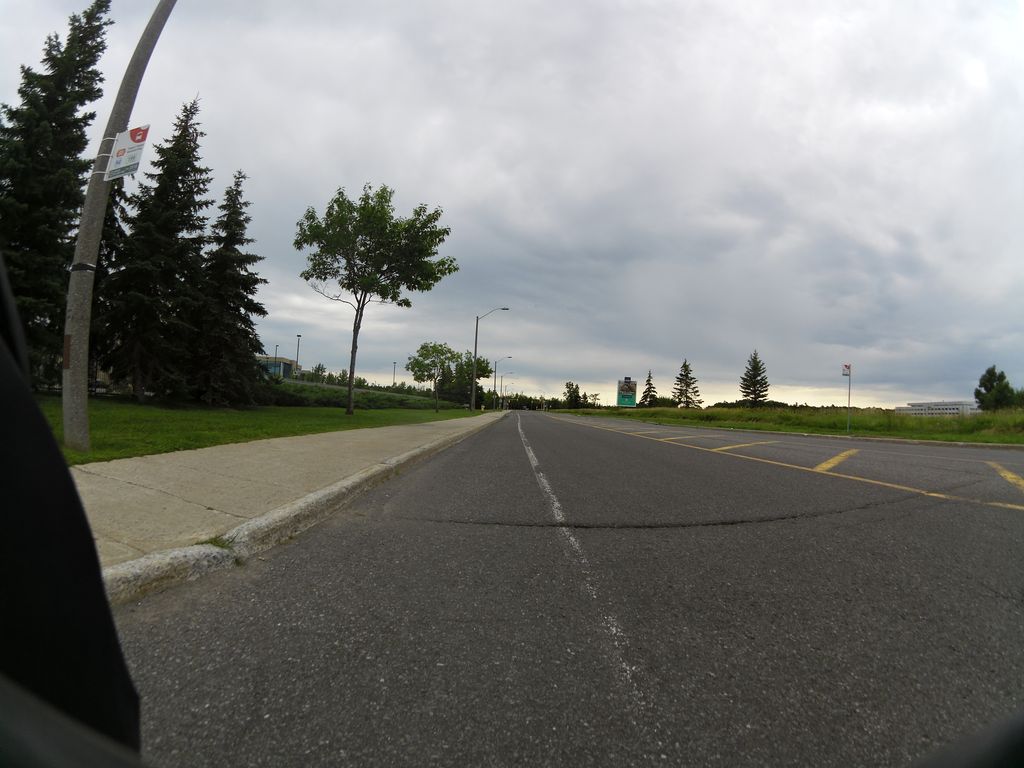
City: ottawa-gatineau